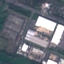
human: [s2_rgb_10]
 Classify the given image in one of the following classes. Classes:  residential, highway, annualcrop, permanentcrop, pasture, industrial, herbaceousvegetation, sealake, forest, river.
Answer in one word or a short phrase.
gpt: Industrial